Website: apple
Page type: billing-address
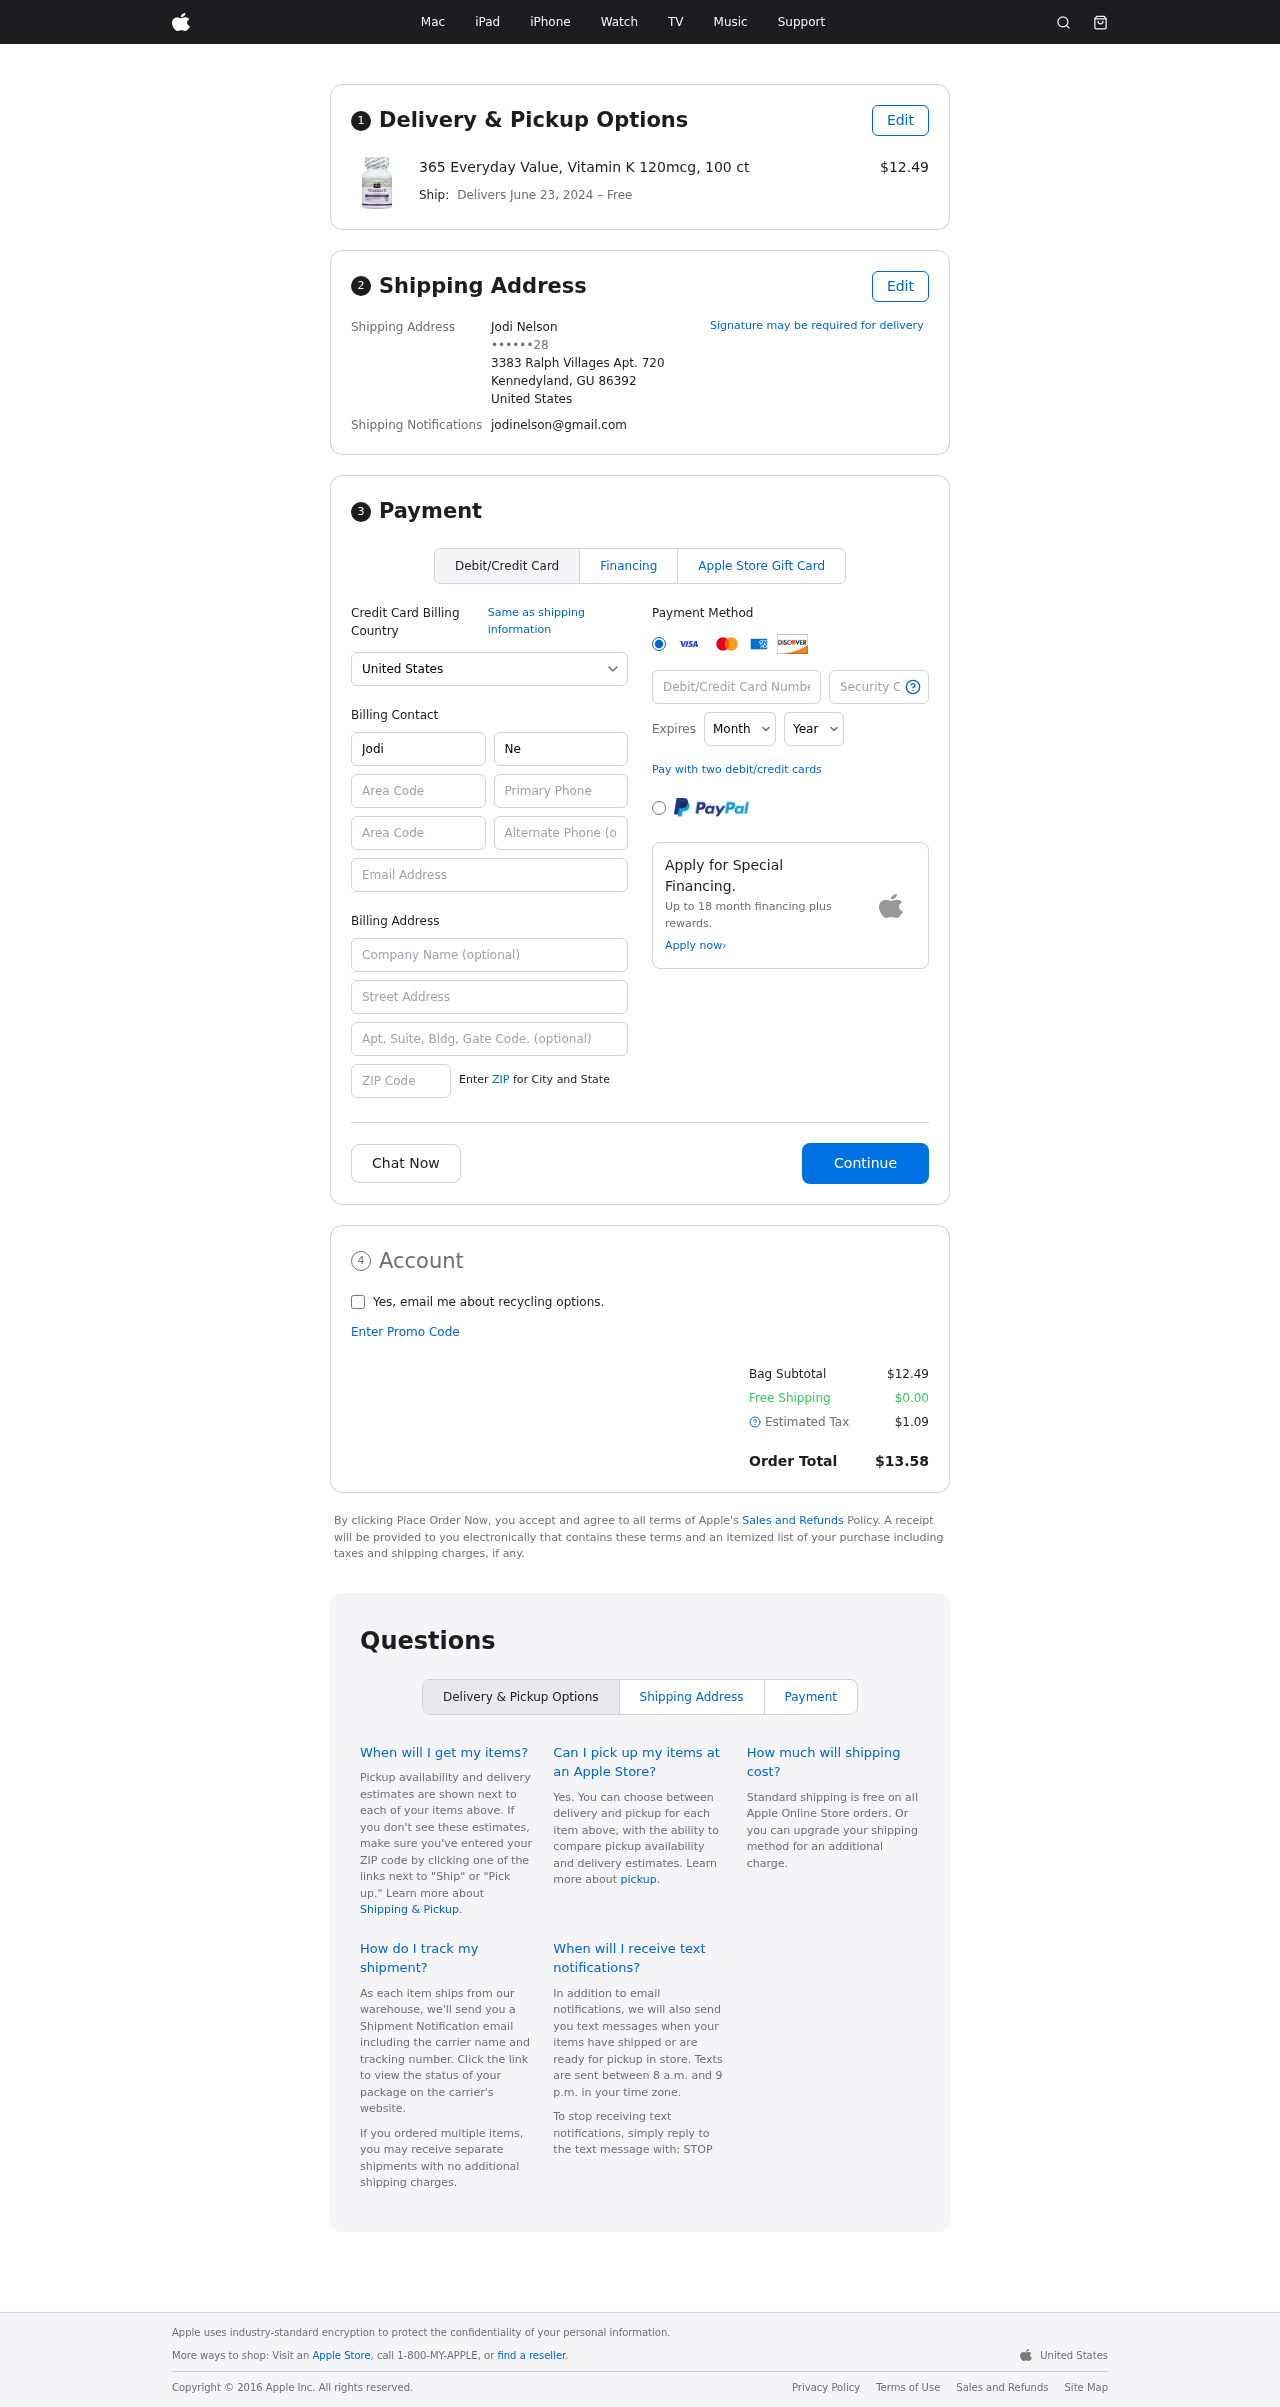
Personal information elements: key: PII_CARD_CVV
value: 507
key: PII_CARD_EXPIRY_MONTH
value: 08
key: PII_CARD_EXPIRY_YEAR
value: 30
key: PII_CARD_NUMBER
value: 6551 6091 8813 5063
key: PII_CITY_STATE_ZIP
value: Kennedyland, GU 86392
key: PII_COUNTRY
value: United States
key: PII_EMAIL
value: jodinelson@gmail.com
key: PII_FULLNAME
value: Jodi Nelson
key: PII_STREET
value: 3383 Ralph Villages Apt. 720
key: PII_PHONE_MASKED
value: ••••••28
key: PII_BILLING_FIRSTNAME
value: Jodi
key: PII_BILLING_LASTNAME
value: Nelson
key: PII_BILLING_PHONE_AREA
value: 212
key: PII_BILLING_PHONE
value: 2128576328
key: PII_BILLING_EMAIL
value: jodinelson@gmail.com
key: PII_BILLING_COMPANY
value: Wilson, Wyatt and Levy
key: PII_BILLING_STREET
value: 3383 Ralph Villages Apt. 720
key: PII_BILLING_POSTCODE
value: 86392
Product elements: key: PRODUCT1_NAME
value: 365 Everyday Value, Vitamin K 120mcg, 100 ct
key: PRODUCT1_PRICE
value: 12.49
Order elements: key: ORDER_DELIVERY_DATE
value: June 23, 2024
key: ORDER_SUBTOTAL
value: $12.49
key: ORDER_SHIPPING_COST
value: $0.00
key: ORDER_TAX
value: $1.09
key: ORDER_TOTAL
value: $13.58